Interaction volume radius: 5 \u00c5
Interaction volume height: 10 \u00c5
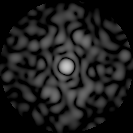
Disorder parameter: 0.8893